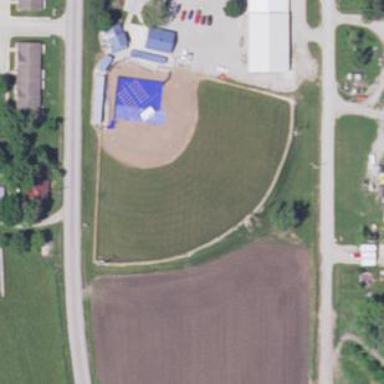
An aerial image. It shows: Baseball pitch for leisure and sports activities.